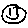
Label: smiley face